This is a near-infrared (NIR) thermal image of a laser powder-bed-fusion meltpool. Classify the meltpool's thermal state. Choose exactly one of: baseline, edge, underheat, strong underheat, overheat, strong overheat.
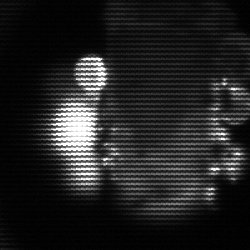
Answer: strong underheat